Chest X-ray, AP view. Patient: 63 years old, sex M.
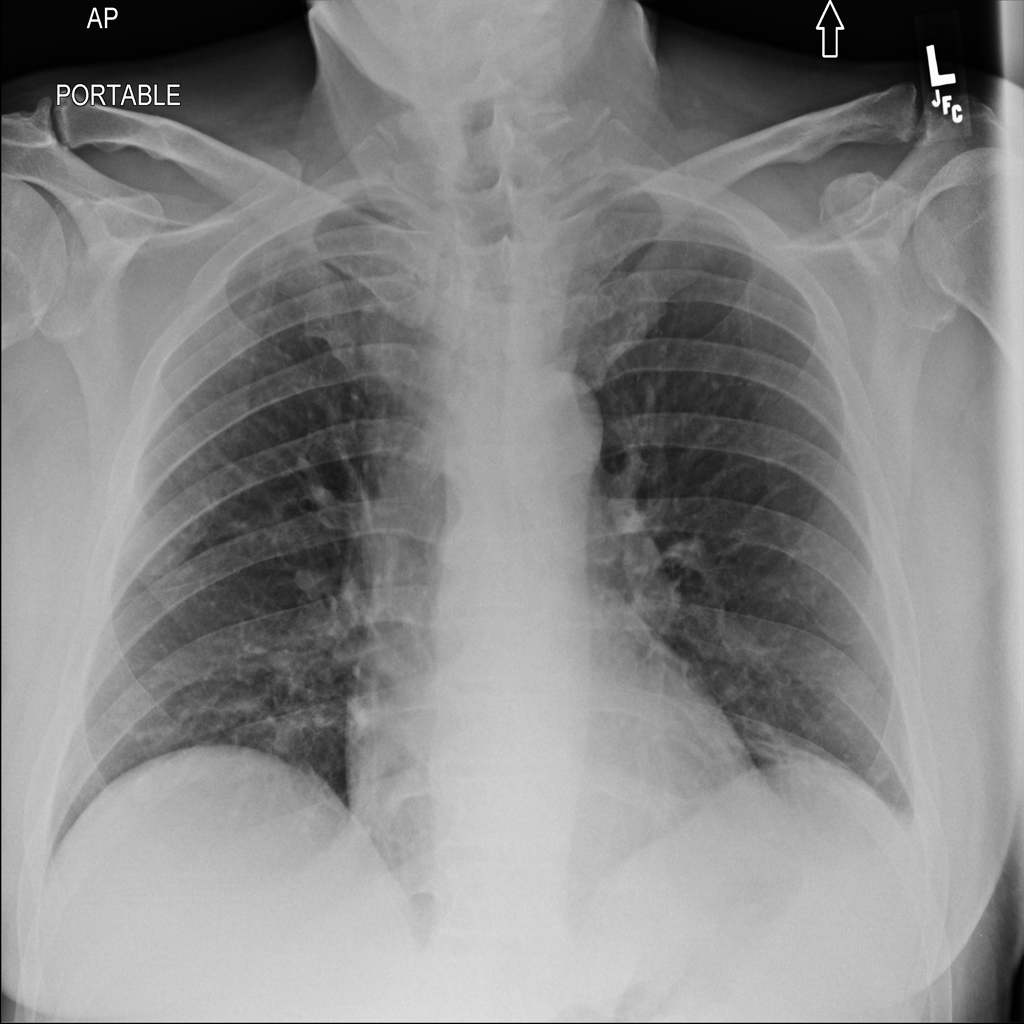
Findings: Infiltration